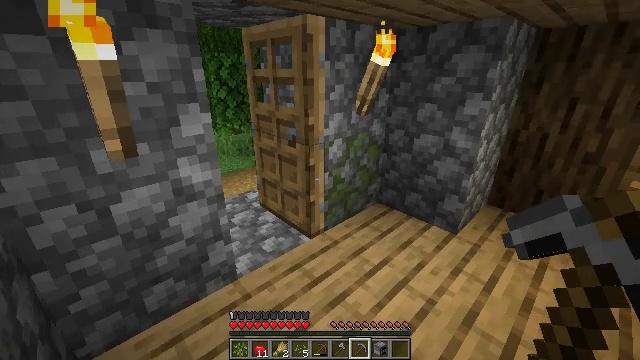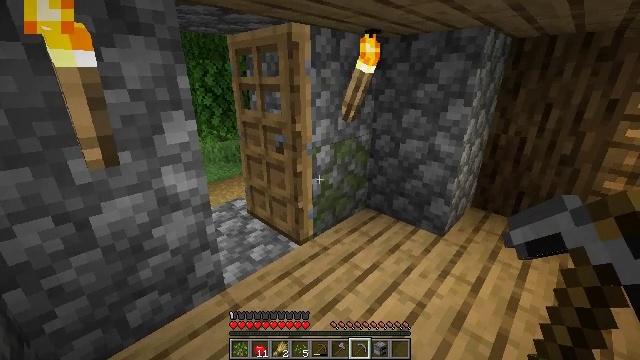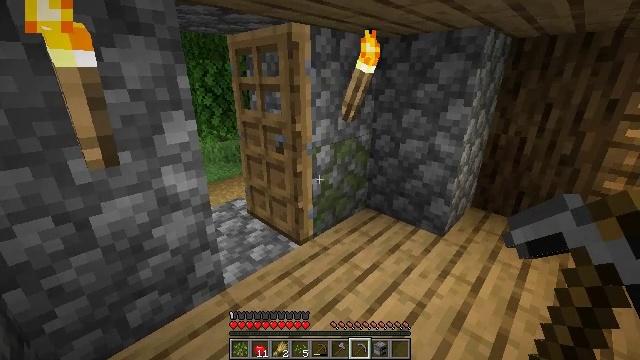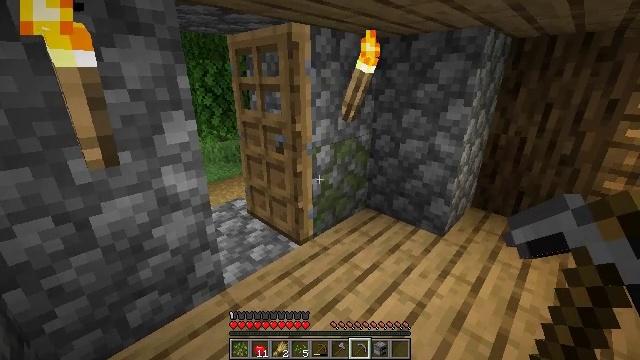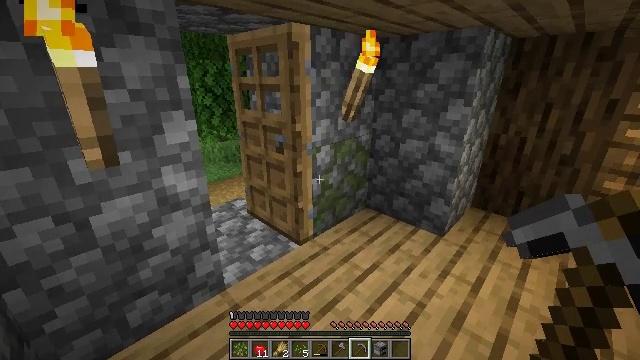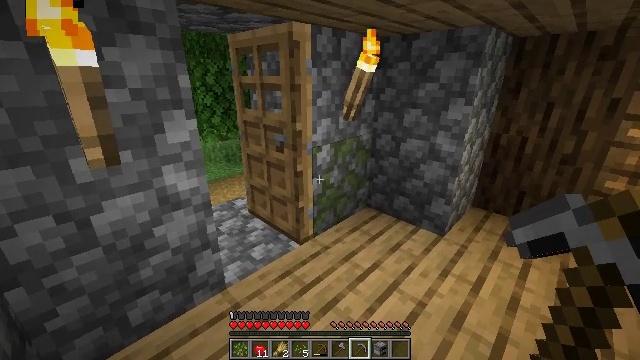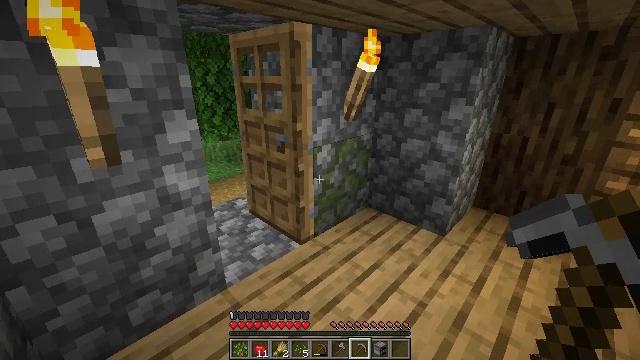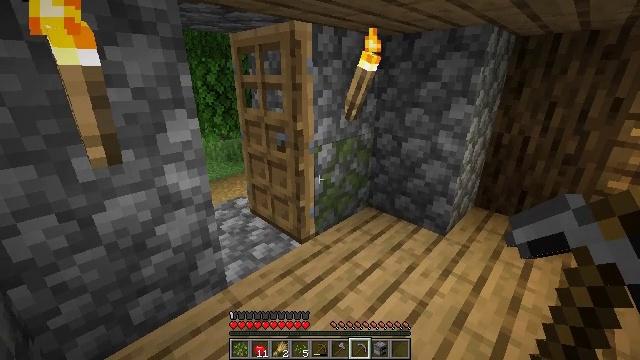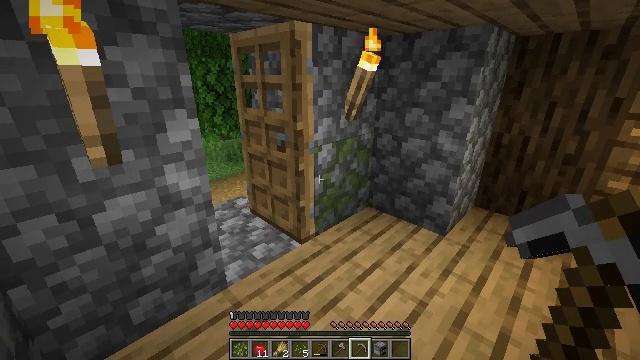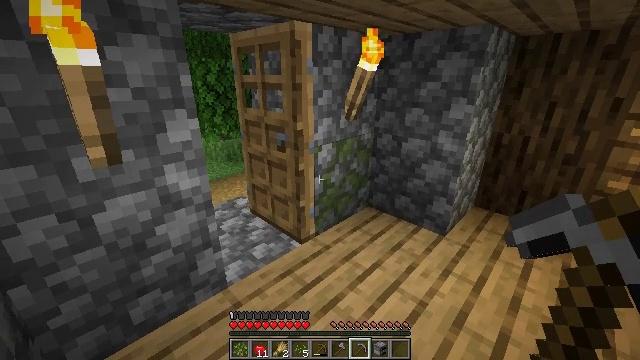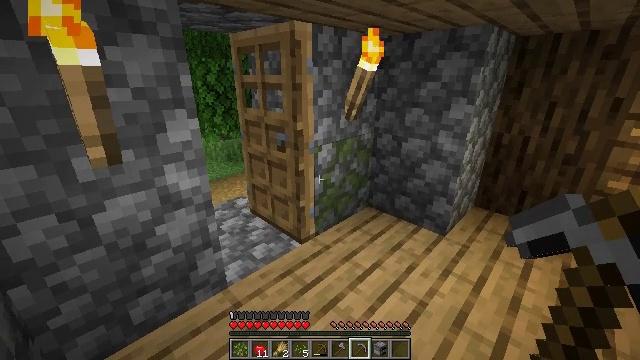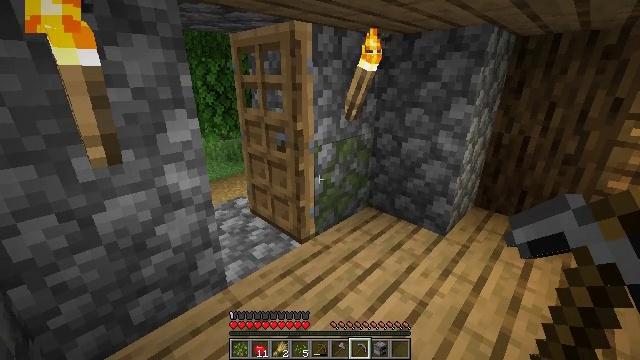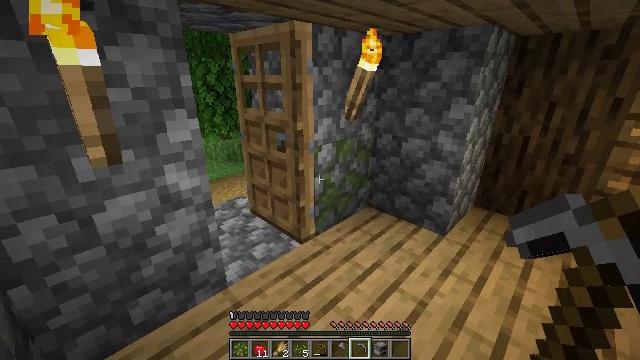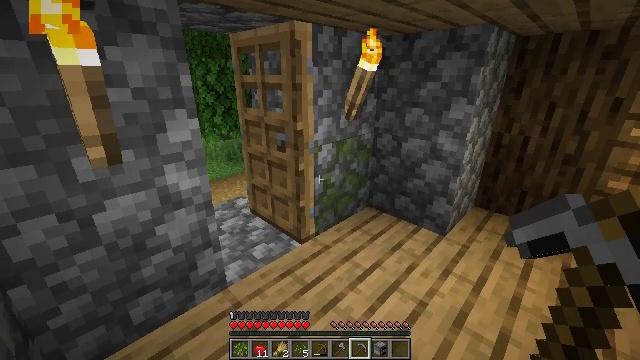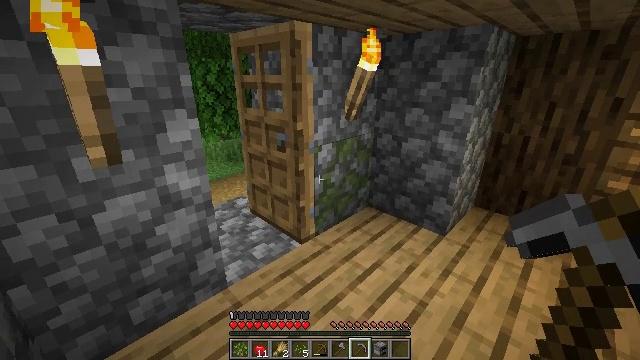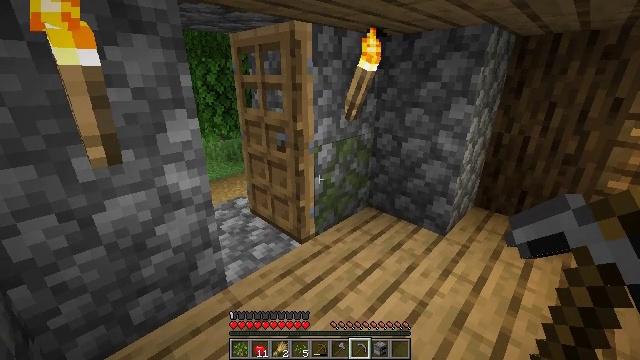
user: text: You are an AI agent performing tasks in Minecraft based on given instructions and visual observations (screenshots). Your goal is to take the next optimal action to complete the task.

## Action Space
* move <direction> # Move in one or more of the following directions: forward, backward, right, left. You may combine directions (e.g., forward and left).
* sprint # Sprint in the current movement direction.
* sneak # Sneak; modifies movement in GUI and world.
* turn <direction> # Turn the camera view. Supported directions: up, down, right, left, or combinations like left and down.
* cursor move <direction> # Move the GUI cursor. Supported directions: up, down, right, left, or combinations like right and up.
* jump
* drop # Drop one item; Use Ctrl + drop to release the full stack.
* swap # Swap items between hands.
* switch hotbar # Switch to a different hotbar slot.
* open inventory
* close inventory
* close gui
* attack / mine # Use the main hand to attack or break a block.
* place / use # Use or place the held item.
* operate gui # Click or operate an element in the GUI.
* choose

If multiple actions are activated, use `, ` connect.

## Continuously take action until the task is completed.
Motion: motion action
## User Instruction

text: Mine the grass path to create a new path.
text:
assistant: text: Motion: turn right and up
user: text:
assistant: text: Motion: no_op
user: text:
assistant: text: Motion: no_op
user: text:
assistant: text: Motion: no_op
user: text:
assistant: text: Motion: no_op
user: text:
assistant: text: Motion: no_op
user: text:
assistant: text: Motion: no_op
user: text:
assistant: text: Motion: no_op
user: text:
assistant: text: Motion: no_op
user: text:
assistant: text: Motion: no_op
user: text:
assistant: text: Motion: no_op
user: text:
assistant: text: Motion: no_op
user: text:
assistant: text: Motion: no_op
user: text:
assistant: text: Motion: no_op
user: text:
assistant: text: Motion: no_op
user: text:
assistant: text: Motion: no_op
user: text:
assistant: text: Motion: no_op
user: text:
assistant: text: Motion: no_op
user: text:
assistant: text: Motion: no_op
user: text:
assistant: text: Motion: no_op
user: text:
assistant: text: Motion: no_op
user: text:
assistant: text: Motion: no_op
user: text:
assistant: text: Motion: no_op
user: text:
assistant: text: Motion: no_op
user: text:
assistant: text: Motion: no_op
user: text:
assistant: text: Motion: no_op
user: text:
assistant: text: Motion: no_op
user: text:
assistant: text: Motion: no_op
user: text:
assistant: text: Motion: no_op
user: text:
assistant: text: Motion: no_op